Question: i know this is a <URL> which has been previously closed.
But i have downloaded the Card IO SDK & in respective static library , i did not find any way of getting the Card Holder's name (E.g 7 -> Mr A B Person) ? Can any one able to solve this problem ?

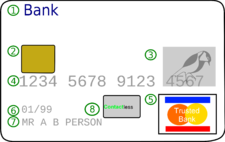
Answer: Josh from card.io here. No, card.io does not currently scan the cardholder's name.